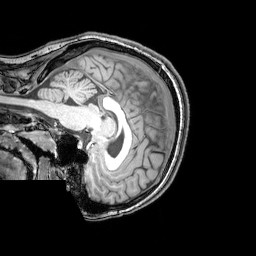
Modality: T1w
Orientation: sagittal
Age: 22
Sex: female
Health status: healthy
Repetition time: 0.081 s
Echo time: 0.037 s